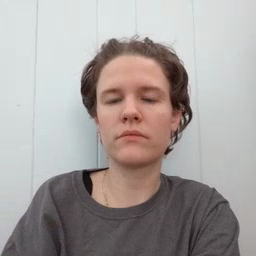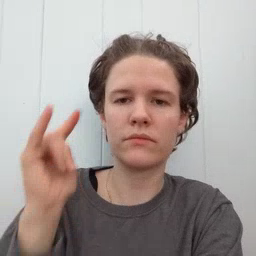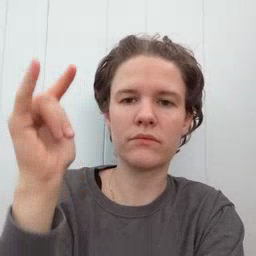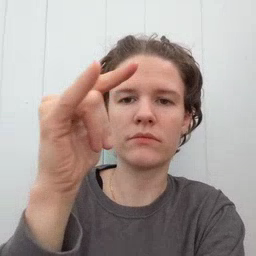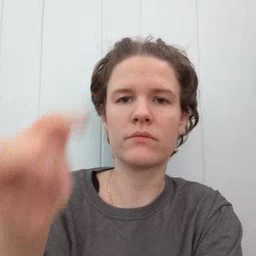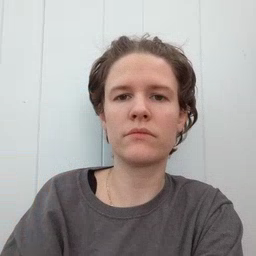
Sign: airplane